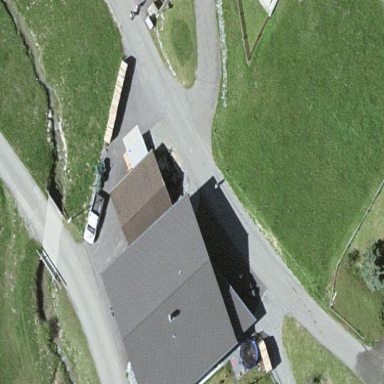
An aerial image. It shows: Detached building.